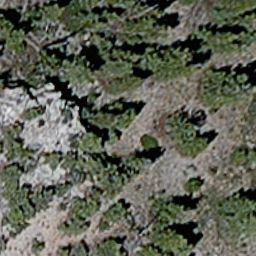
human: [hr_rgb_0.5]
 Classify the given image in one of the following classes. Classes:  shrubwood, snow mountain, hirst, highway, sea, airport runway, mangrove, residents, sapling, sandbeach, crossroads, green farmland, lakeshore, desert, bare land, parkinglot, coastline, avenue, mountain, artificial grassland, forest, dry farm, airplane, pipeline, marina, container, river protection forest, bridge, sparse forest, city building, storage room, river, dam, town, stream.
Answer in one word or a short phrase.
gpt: sparse forest